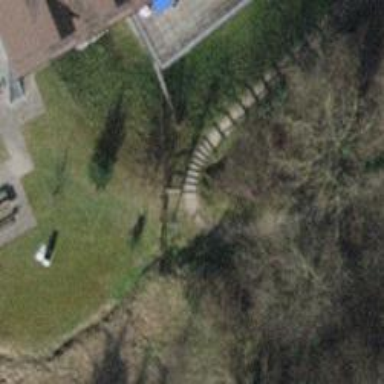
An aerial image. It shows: Compacted steps along the road.